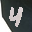
Label: 4